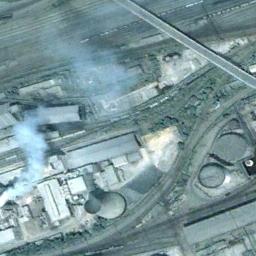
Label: thermal_power_station